Interaction volume radius: 5 \u00c5
Interaction volume height: 40 \u00c5
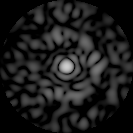
Disorder parameter: 0.8418